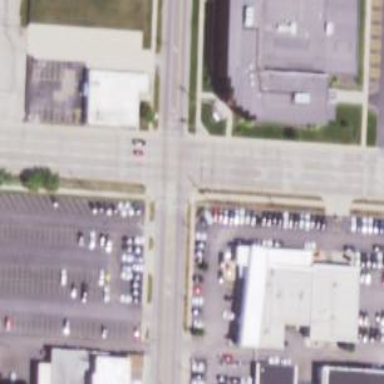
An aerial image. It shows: Solid crossing edge road marking.